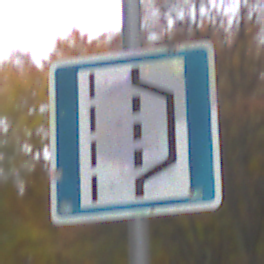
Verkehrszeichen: NothalteUndPannenbucht
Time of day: Midday
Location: Outdoor (Nature)
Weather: Overcast
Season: Autumn
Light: Natural